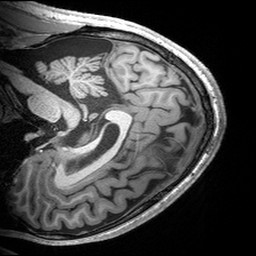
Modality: T1w
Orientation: sagittal
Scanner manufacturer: siemens
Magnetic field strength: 3 T
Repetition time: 2.53 s
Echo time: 0.00299 s